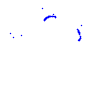
Particle: proton